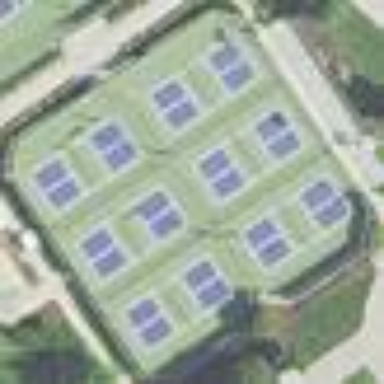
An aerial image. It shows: Tennis court on pitch.